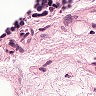
Metastatic tissue present: no